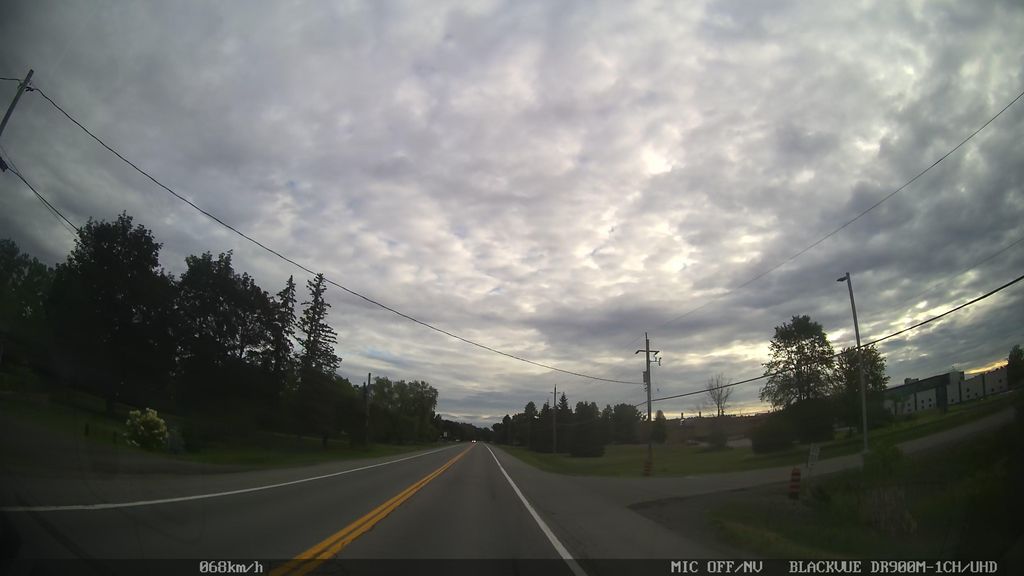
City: ottawa-gatineau